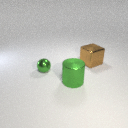
large green metal cylinder to the left of large brown metal cube